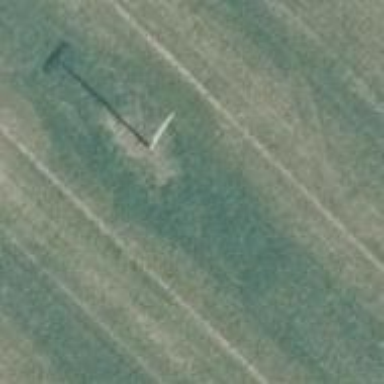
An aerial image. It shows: Power pole.